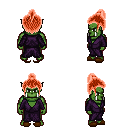
a pixel art fantasy rpg character, male body template, orc, green skin, purple robe, metal pants, red short topknot hairstyle, brown slippers, four views (front, back, left, right), 2x2 character sprite sheet, small pixel art, hard edges, no anti-aliasing